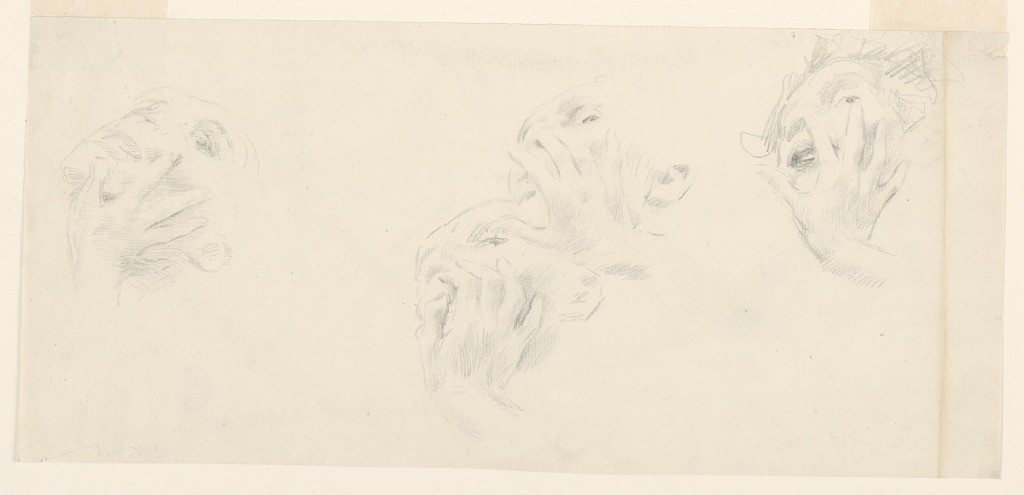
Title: Study for a group, “Vintage Festival,” Mendelssohn Glee Club, New York, NY
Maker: Robert Frederick Blum, American, 1857–1903
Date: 1895–1898
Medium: Graphite on laid paper
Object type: Drawing
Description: Three sketches of a struggle between two figures. The hand of the maenad covers more of the face than in the definitive design. Two of the sketches are close together in the middle of the sheet.